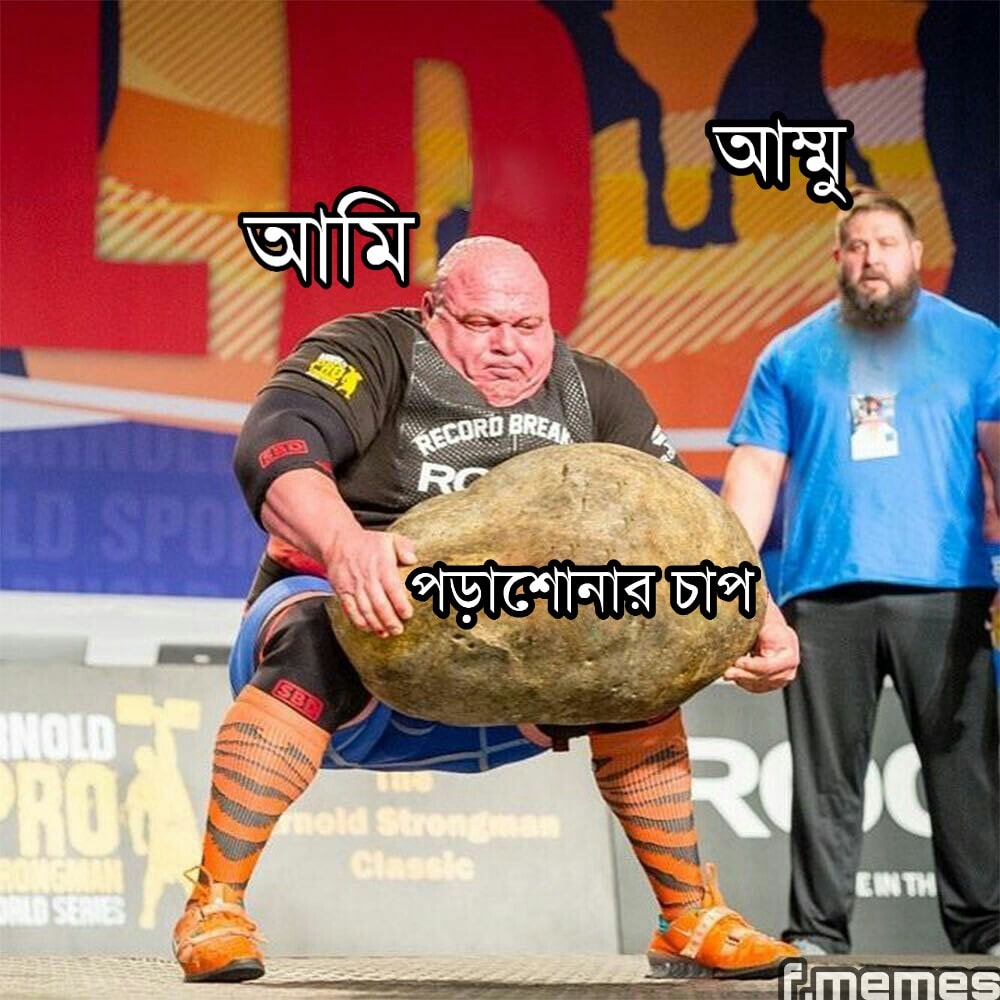
Caption: আমি  পড়াশোনার চাপ  আম্মু
Label: non-hate